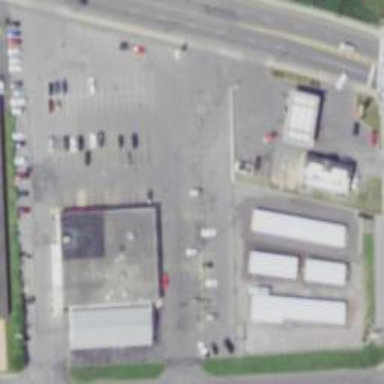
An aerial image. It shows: Retail area.